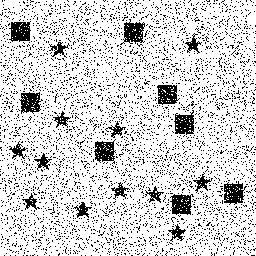
Squares: 8
Triangles: 0
Stars: 12
Total shapes: 20